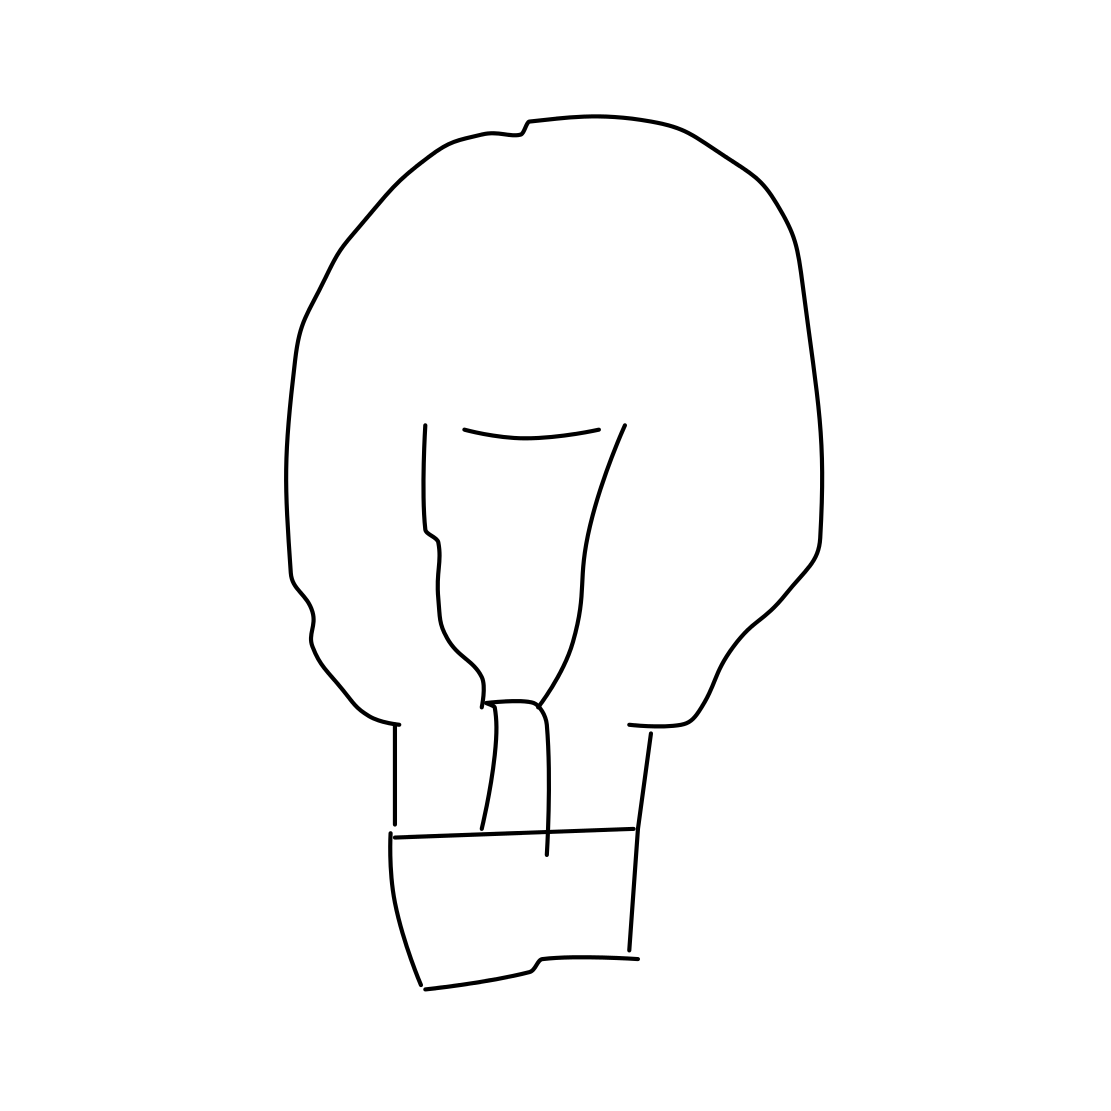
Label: lightbulb